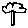
Label: tree